Question: This is a restatement of the problem I was experiencing in <URL> on Github for code.
## Problem
I have an array of deferred jQuery objects that I'm calling '$.when' on. These are the functions that send POST requests to the server that modify data. The '$.when' call is wrapped in a '$.get' callback. This requests the data fields that I'm about to modify, satisfying the authorization requirement. Here's the code:
'''
$.get('/admin/students/contacts/scchange/phoneTlcForm.html?frn=001' + studentsdcid, function () {
console.log('get callback reached');
$.when.apply($j, phoneAjaxCalls).done(function () {
console.log('phoneAjaxCalls promises resolved');
returnToStudentContacts();
});
});
'''
I am using 'phoneAjaxCalls.push(newPhone(tlcPhone,studentsdcid))' to push ajax calls to the array, and newPhone returns an ajax deferred object:
'''
function newPhone(tlcPhone, studentsdcid) {
//Create new phone
return function() {
return $j.ajax({
type: 'POST',
url: '/admin/changesrecorded.white.html',
data: tlcPhone
});
};
}
'''
When this code is run, I see in the Console that "get callback reached" is printed "phoneAjaxCalls promises resolved", which suggests that the requests are getting sent in the order that they are shown in the code. However, Chrome's DevTools Network tab seems to suggest that the phoneAjaxCalls network requests are getting completed before the 'phoneTlcForm.html' document is loaded.

The first 6 requests are all 'phoneAjaxCalls' requests, and the last request is 'phoneTlcForm.html' from the '$.get', but that should be first!
It appears that the backend is receiving these requests in the same order as the Network tab is showing, because I'm getting authorization errors in the responses to those 'phoneAjaxCalls' requests.
What needs to happen is that the request to 'phoneTlcForm.html' should complete before any of the 'phoneAjaxCalls' requests are made.
## Background
My project is a plugin, so I can't modify the backend logic to make this process easier. The system that I'm interfacing with has certain authorization requirements when creating or updating data. The backend system must "see" that the data fields that I want to modify were rendered in an HTML page the requests that modify data are sent. This is why I need the 'phoneTlcForm.html' page to load before the other requests.
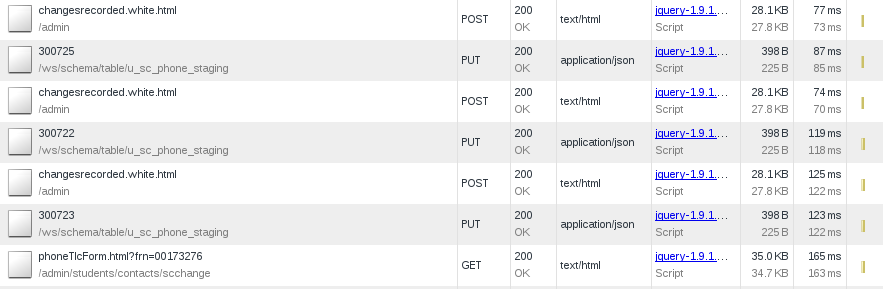
Answer: What's happening here is that when you build the 'phoneAjaxCalls' array, you call to '$j.ajax' for each individual item. Each request will be made as soon as you do that call.
I guess that by the time you call '$j.when.apply($j, phoneAjaxCalls)', most of the promises there will be already resolved, and the done callback called right away.
Let me try to illustrate with some comments:
'''
// previous ajax requests already fired!
$j.get('/admin/students/contacts/scchange/phoneTlcForm.html?frn=001' + studentsdcid, function () {
console.log('get callback reached');
// inspect the state of phoneAjaxCalls here
// they might be resolved already.
// you want to exec those ajax calls here, not before!
$j.when.apply($j, phoneAjaxCalls).done(function () {
console.log('phoneAjaxCalls promises resolved');
returnToStudentContacts();
});
});
'''
So from here you have differents way to solve it. I think you already got a good response in the <URL>.
In each place you return $j.ajax, you could return a function wrapping that instead, to avoid the execution. Let's take the <URL> as an example:
'''
return function(){
return $j.ajax({
url: '/ws/schema/table/' + config.contactsEmailTable + '/' + emailRecordId,
data: JSON.stringify(emailUpdateData),
dataType: 'json',
contentType: "application/json; charset=utf-8",
type: 'PUT'
});
};
'''
After wrapping all those, you can call them like this:
'''
$.get('/admin/students/contacts/scchange/phoneTlcForm.html?frn=001' + studentsdcid, function () {
var phoneAjaxCallsPromises = $.map(phoneAjaxCalls, function(c){
return c();
});
$.when.apply($j, phoneAjaxCalls).done(function () {
console.log('phoneAjaxCalls promises resolved');
returnToStudentContacts();
});
});
'''
This solution feels like a hack, but understanding the problem might enable you to implement the proper fix.